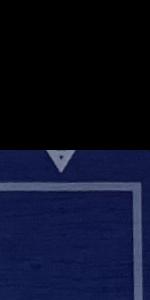
Label: Empty